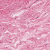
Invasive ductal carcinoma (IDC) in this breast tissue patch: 0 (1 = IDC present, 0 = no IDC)